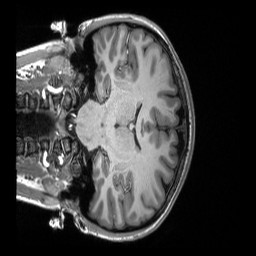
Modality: T1w
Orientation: coronal
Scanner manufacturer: siemens
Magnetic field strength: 3 T
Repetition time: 2.3 s
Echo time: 0.00298 s